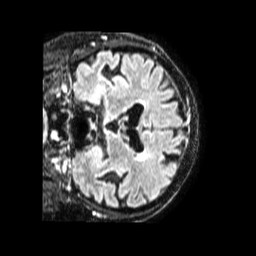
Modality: FLAIR
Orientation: coronal
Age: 79
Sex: male
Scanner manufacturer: philips
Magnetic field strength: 1.5 T
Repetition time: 4.8 s
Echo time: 0.3363 s